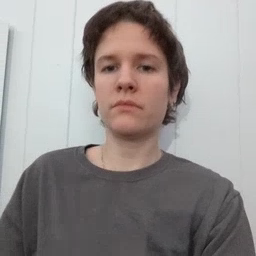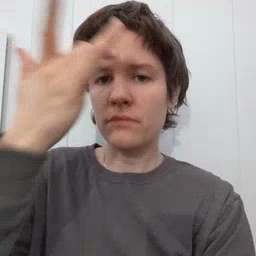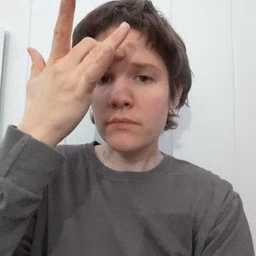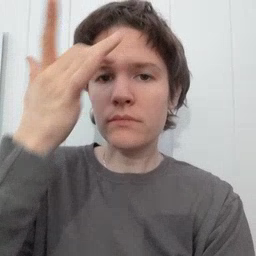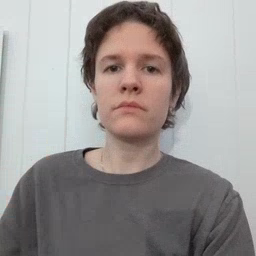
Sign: sick